Current action and preconditions to check: trajectory_clear

Your task: For each precondition in the list above, predict whether it will hold at this action.

Consider the current scene as observed from the mobile robot's camera, and analyze the predicted future states of all dynamic agents (e.g., people, animals, vehicles, or any moving entities) within the NEXT SECOND.

IMPORTANT: Only answer "very likely" if you are absolutely certain—based on strong, clear evidence—that a dynamic agent will violate the precondition in the predicted future state. Do NOT answer "very likely" for unlikely, ambiguous, or low-probability risks.

Ask yourself for each precondition: Is there a high probability, with clear and convincing evidence, that the predicted future states of any dynamic agent will interfere with the predicted future state of the currently executing action within the NEXT SECOND, causing that precondition to fail?

Assess the risk level based on these predictions. Use "likely" or "very likely" if motions create a clear risk of interference.

Use "neutral" or "improbable" if agents are nearby but their predicted paths are clearly diverging or non-conflicting.

Failure Risk Categories: "very improbable", "improbable", "neutral", "likely", "very likely"

Answer Format: Output ONLY the probability_of_failure value from these categories: "very improbable", "improbable", "neutral", "likely", "very likely"

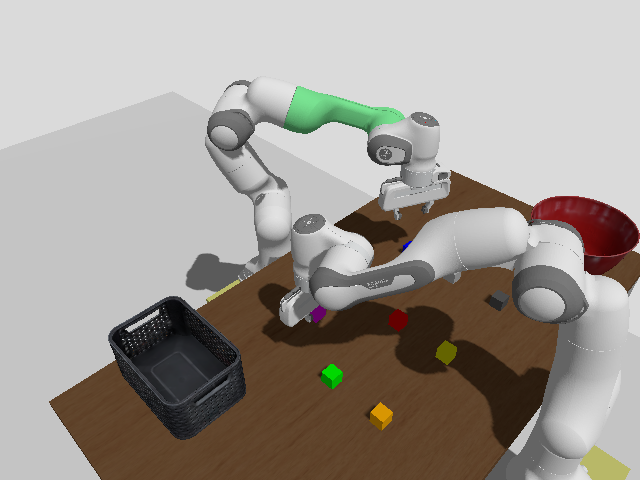

Answer: very improbable